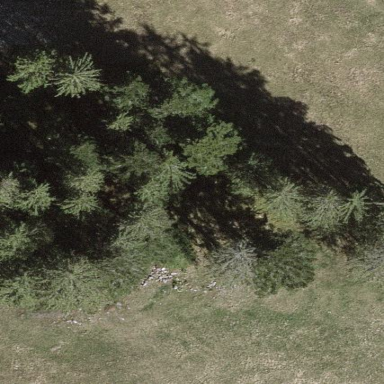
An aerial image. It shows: Forest area predominantly covered with needle-leaved trees.